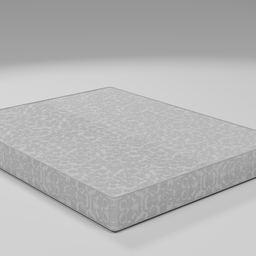
Label: furniture